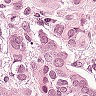
Metastatic tissue present: yes